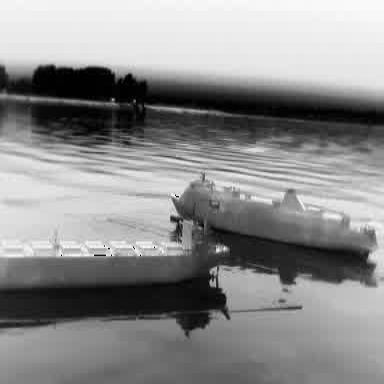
There is a liner in the infrared image.